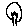
Label: tree